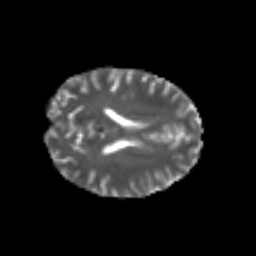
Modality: T2w
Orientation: axial
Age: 25
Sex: male
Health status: healthy